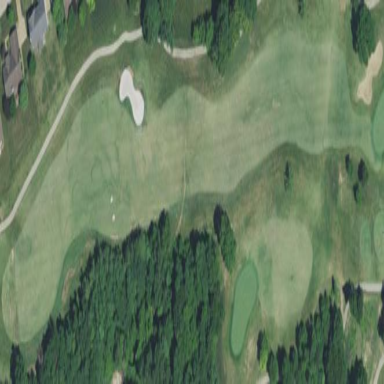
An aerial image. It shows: Golf fairway surrounded by grass.